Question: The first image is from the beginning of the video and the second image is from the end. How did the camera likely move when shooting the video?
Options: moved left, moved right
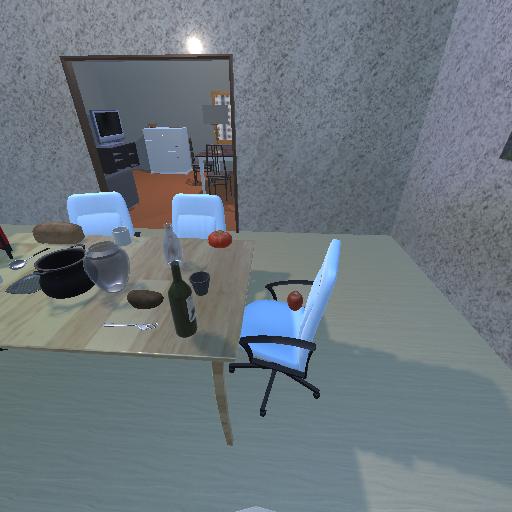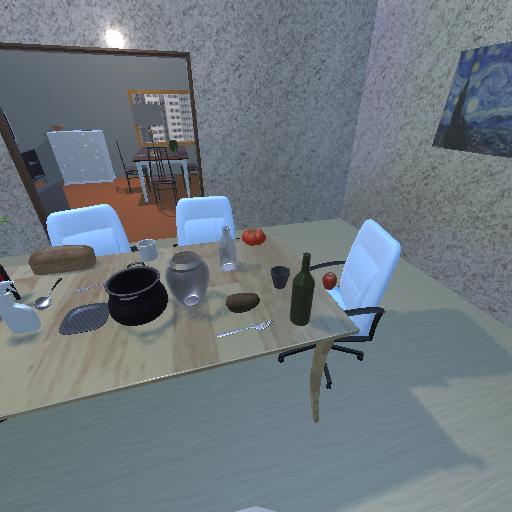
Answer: moved left